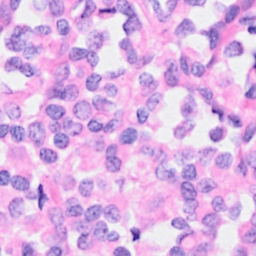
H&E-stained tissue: Breast